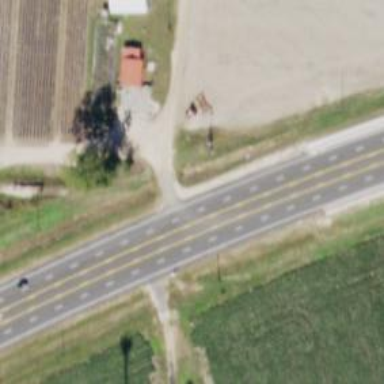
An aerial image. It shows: Asphalt road classified as trunk highway.